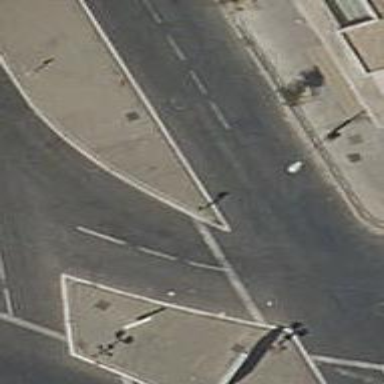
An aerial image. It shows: Kerb serving as barrier.